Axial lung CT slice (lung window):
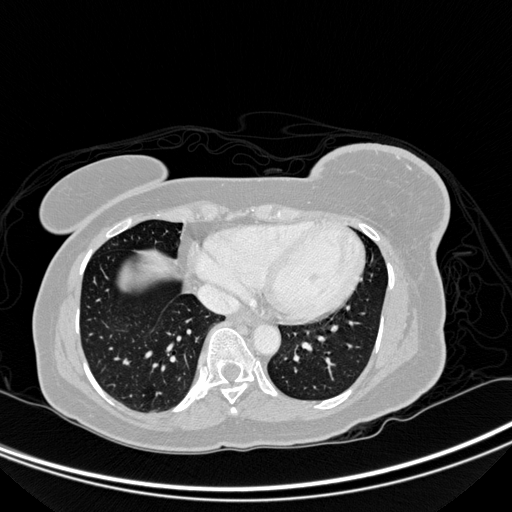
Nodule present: no